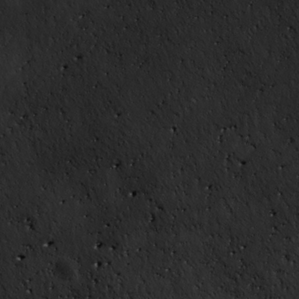
Label: non_frost